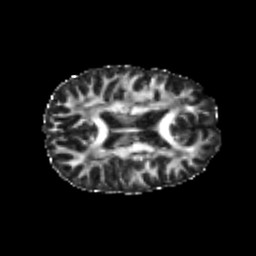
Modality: FA
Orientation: axial
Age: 21
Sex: female
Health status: healthy
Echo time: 0.074 s